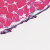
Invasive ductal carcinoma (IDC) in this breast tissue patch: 0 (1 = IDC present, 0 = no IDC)